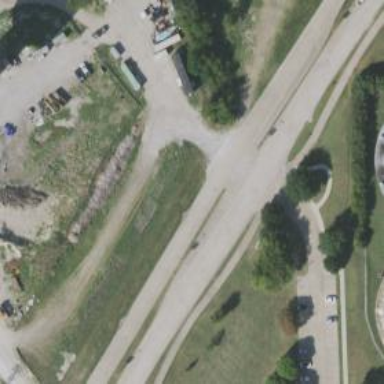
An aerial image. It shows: Tertiary link road.